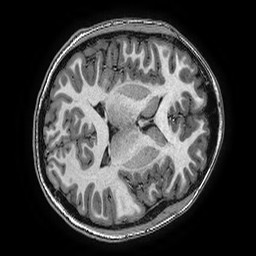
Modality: T1w
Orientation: axial
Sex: male
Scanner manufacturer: ge
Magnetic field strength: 3 T
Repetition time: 0.0077 s
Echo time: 0.003436 s